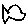
Label: fish